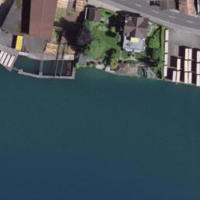
EUNIS habitat code: 14
Species observed at this site:
Ficus carica
Asplenium scolopendrium
Knautia arvensis